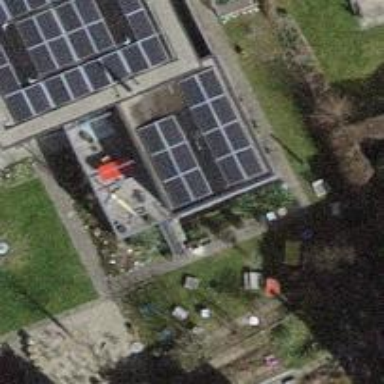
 consisting of solar photovoltaic panels."